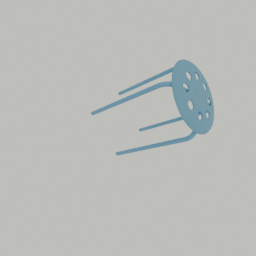
Label: furniture